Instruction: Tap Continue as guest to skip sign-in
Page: checkout
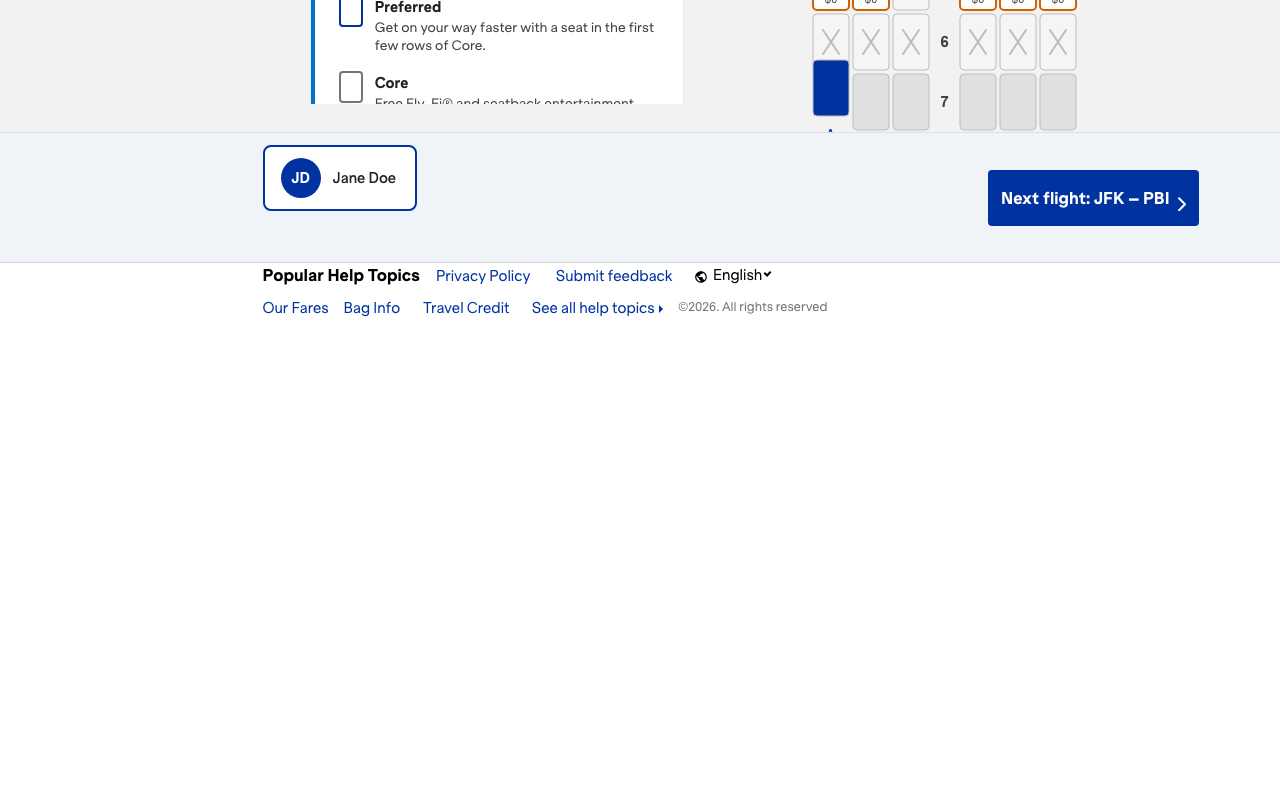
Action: click